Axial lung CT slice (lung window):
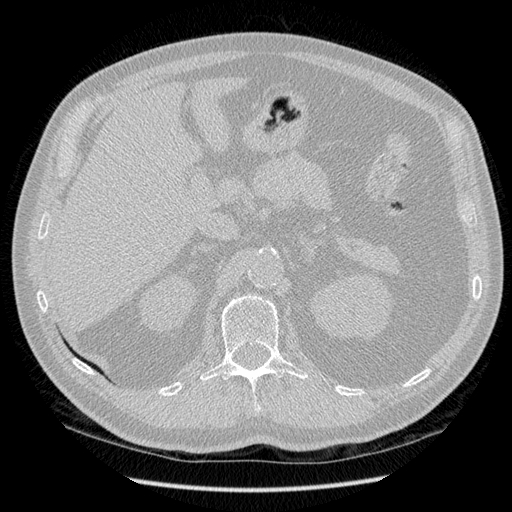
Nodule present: no